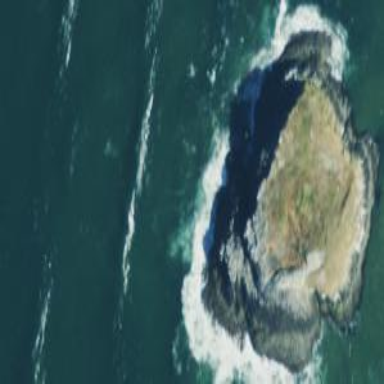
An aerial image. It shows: Islet along the natural coastline.